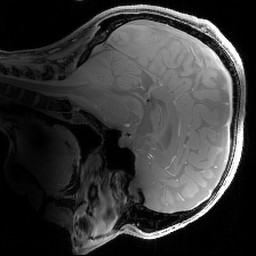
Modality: PDw
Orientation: sagittal
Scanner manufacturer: siemens
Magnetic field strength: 6.98 T
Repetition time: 1.39 s
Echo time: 0.00139 s